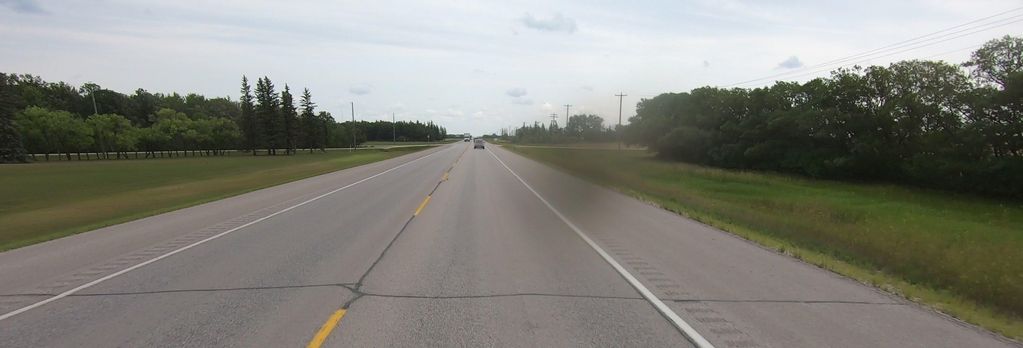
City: winnipeg